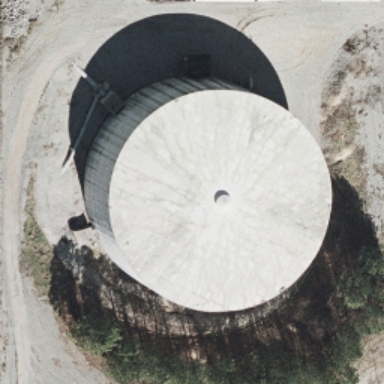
A white storage tank is in the lawn .